Field crop: maize
Growth stage: 2
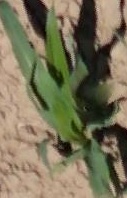
Species: maize